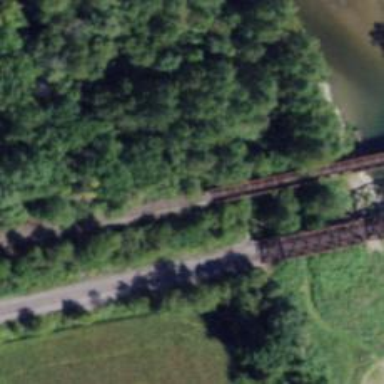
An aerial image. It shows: Abandoned railway.